Platform: macOS
Application: Chrome
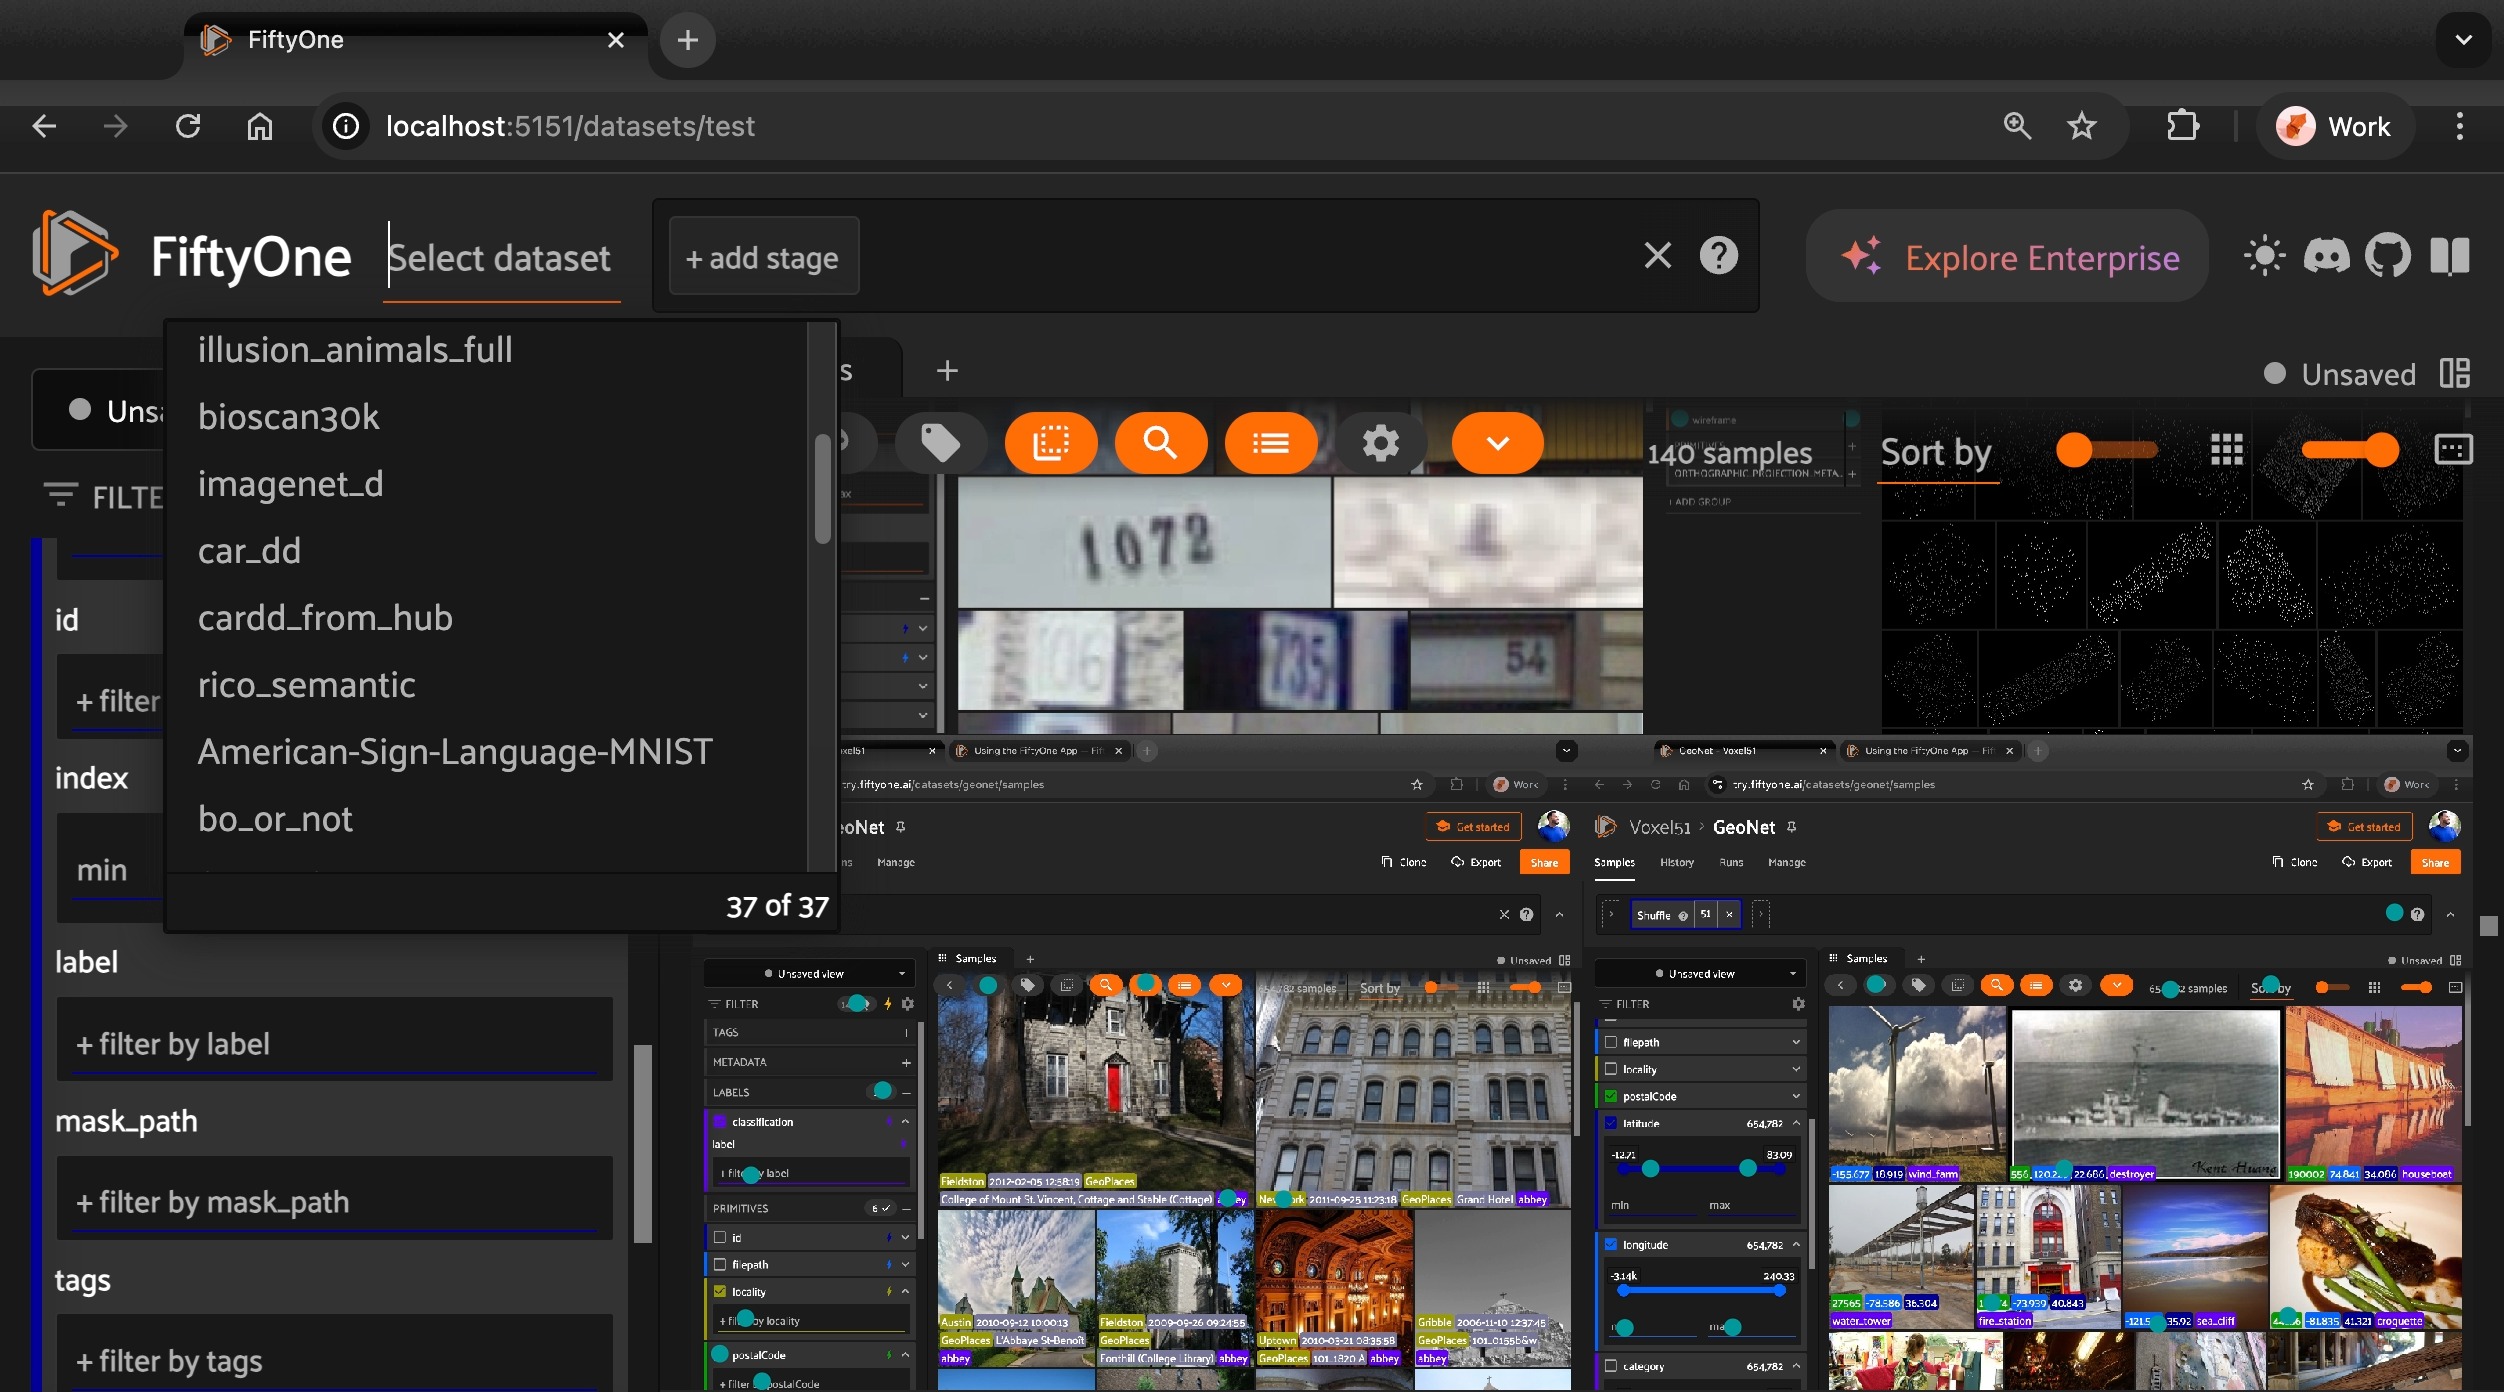
task_description: Scroll up on Select dataset menu
action_type: click
element_info: Slider
steps_since_start: 1

task_description: Scroll down on Select dataset menu
action_type: click
element_info: Slider
steps_since_start: 1

task_description: Scroll to the bottom of the Select dataset menu
action_type: click
element_info: Slider
steps_since_start: 1

task_description: Scroll up on the sidebar
action_type: click
element_info: Checkbox
steps_since_start: 1

task_description: Scroll down on the sidebar
action_type: click
element_info: Slider
steps_since_start: 1

action_type: click
steps_since_start: 1

task_description: Scroll down on the samples panel
action_type: click
element_info: Slider
steps_since_start: 1

task_description: See more items in the actions row toolbar
action_type: click
element_info: Icon
steps_since_start: 1

task_description: Where can I find the number of samples in this dataset?
action_type: hover
element_info: Text
steps_since_start: 1
task_description: Open Select dataset menu
action_type: click
element_info: Menu Item
steps_since_start: 1

task_description: Select the car_dd dataset to load
action_type: select
element_info: Menu Item
steps_since_start: 1

task_description: Select the rico_semantic dataset to load
action_type: select
element_info: Menu Item
steps_since_start: 1

task_description: Load the bo_or_not dataset
action_type: select
element_info: Menu Item
steps_since_start: 1

task_description: Open the workspaces menu
action_type: click
element_info: Button
steps_since_start: 1